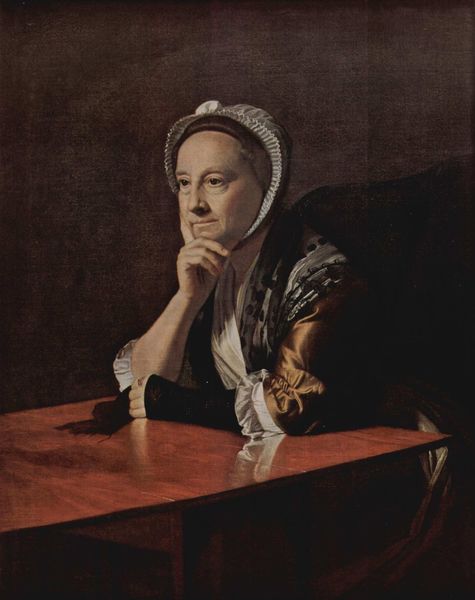
Titel: Porträt der Mrs. Humphrey Devereux
Künstler: John Singleton Copley
Standort: Wellinton (Neuseeland)
Institution: National Art Gallery
Schlagwörter: blau, dunkel, gemälde, hand, haut, kopf, schatten, umhang, weiß, ocker, sitzen, braun, bunt, ellbogen, finger, frau, grau, haar, handschuh, handschuhe, hell, hintergrund, holz, hut, kleid, licht, mund, nase, profil, schwarz, stirn, stuhl, stützen, tisch, zimmer, blick, dame, rot, schal, tuch, beige, haube, malerei, alt, blond, kappe, mütze, wand, arm, arme, augen, blass, falten, gesicht, inkarnat, kleidung, rembrandt, spitze, ärmel, bildnis, hals, hände, innenraum, niederlande, portrait, porträt, rückenlehne, schauen, öl, spiegelung, interieur, kostüm, sessel, sitzend, brustbild, kinn, puffärmel, seide, kopfbedeckung, lächeln, farbig, violett, ausdruck, kopftuch, zeigefinger, reflexe, widerschein, glanz, sitzt, platte, poliert, nachdenklich, rüsche, rüschen, wange, aufstützen, denkend, denkerpose, nachdenken, ring, stola, lichtreflexe, denken, gestützt, oberfläche, schlicht, augenringe, manschetten, hausfrau, niederländisch, kunst, ölmalerei, tischplatte, tracht, maserung, halbprofil, versunken, schultertuch, abstützen, aufgestützt, nachdenkend, haaransatz, blinken, flämisch, holländisch, alte frau, oma, bandage, stulpen, lackiert, lehen, großmutter, farbschatten, händer, sinieren, frua, brustporträt, stulpe, gedankenverloren, denkende dame, sitzende dame am tisch, schliht, aufgestützte hand, mahogoni